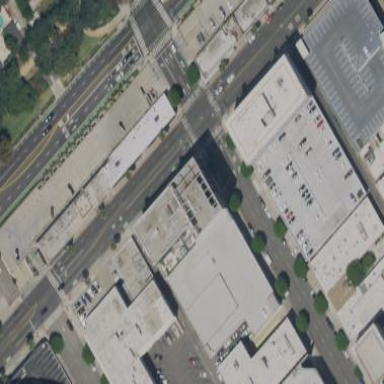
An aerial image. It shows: Commercial building.